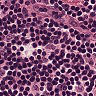
Metastatic tissue present: no